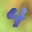
Label: 4